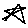
Label: star